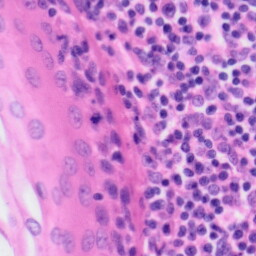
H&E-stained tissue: Tonsil